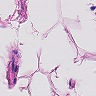
Metastatic tissue present: no